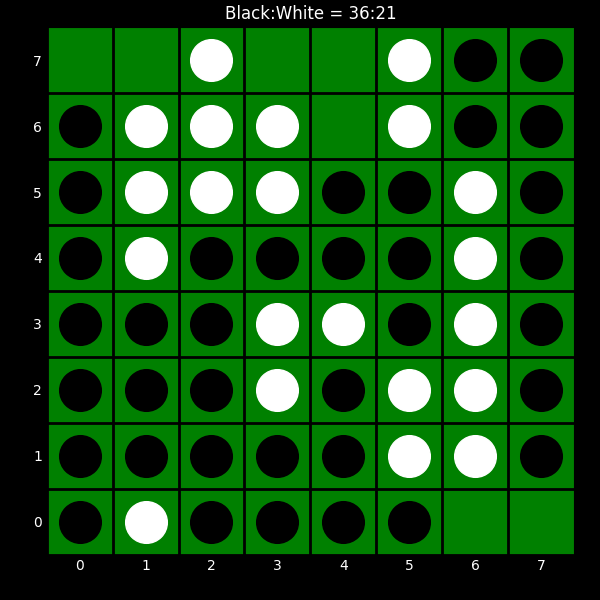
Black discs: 36
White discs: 21